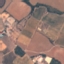
Land use / land cover: PermanentCrop